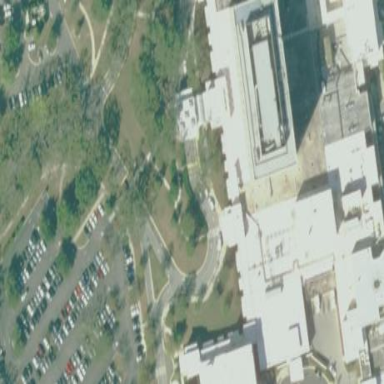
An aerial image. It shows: Hospital building.